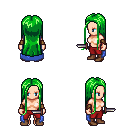
a pixel art fantasy rpg character, female body template, human, light skin, blue cape, red pants, green extra-long hairstyle, leather bracers, brown shoes, dagger, four views (front, back, left, right), 2x2 character sprite sheet, small pixel art, hard edges, no anti-aliasing